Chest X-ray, PA view. Patient: 19 years old, sex F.
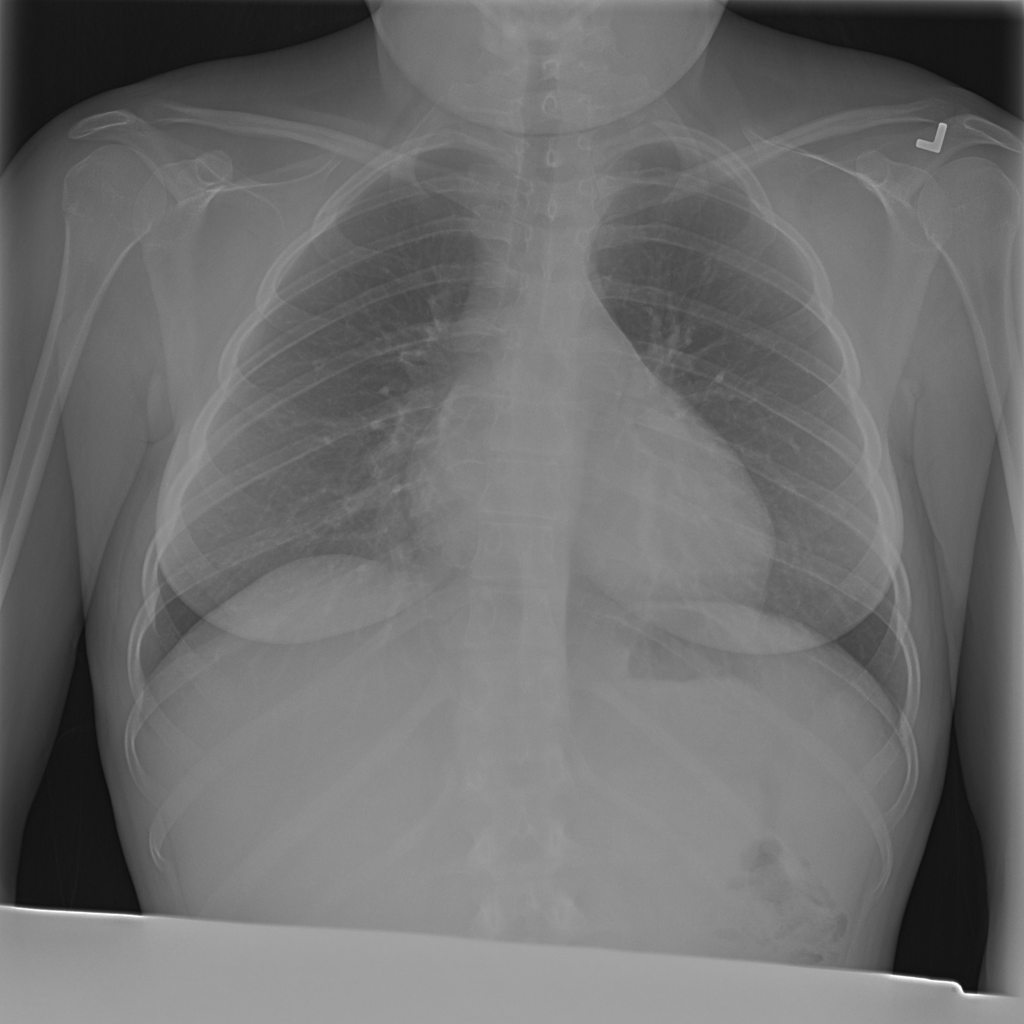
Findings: No Finding